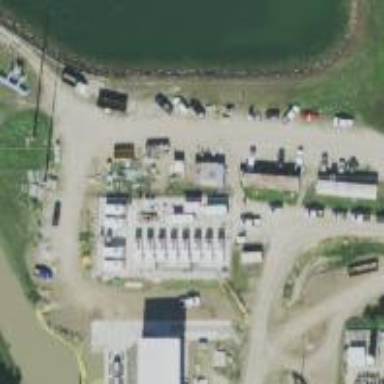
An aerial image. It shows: Generator is pictured.